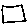
Label: square